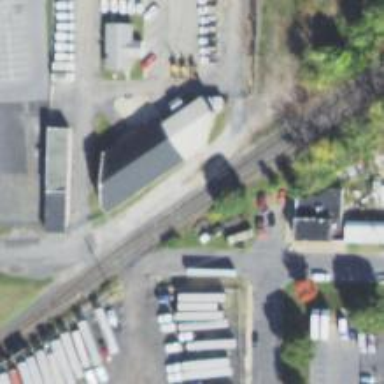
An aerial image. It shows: Railway siding for service.